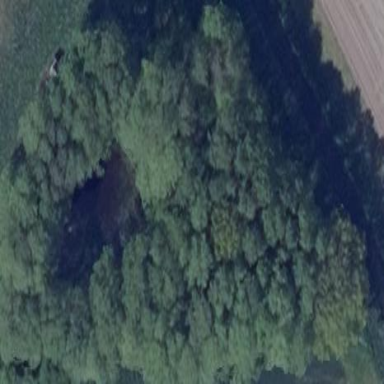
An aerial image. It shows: Beautiful woodland area.